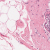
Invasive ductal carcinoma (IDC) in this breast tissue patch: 0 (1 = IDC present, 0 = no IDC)